Interaction volume radius: 5 \u00c5
Interaction volume height: 10 \u00c5
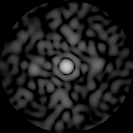
Disorder parameter: 0.7906